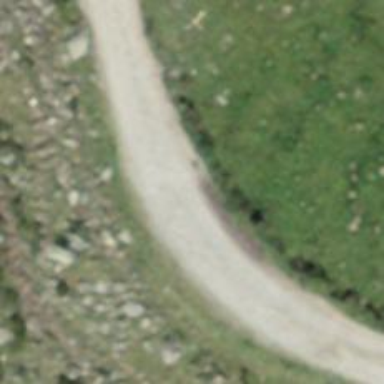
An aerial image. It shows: Well-maintained track road with grade 1 tracktype.